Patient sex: M
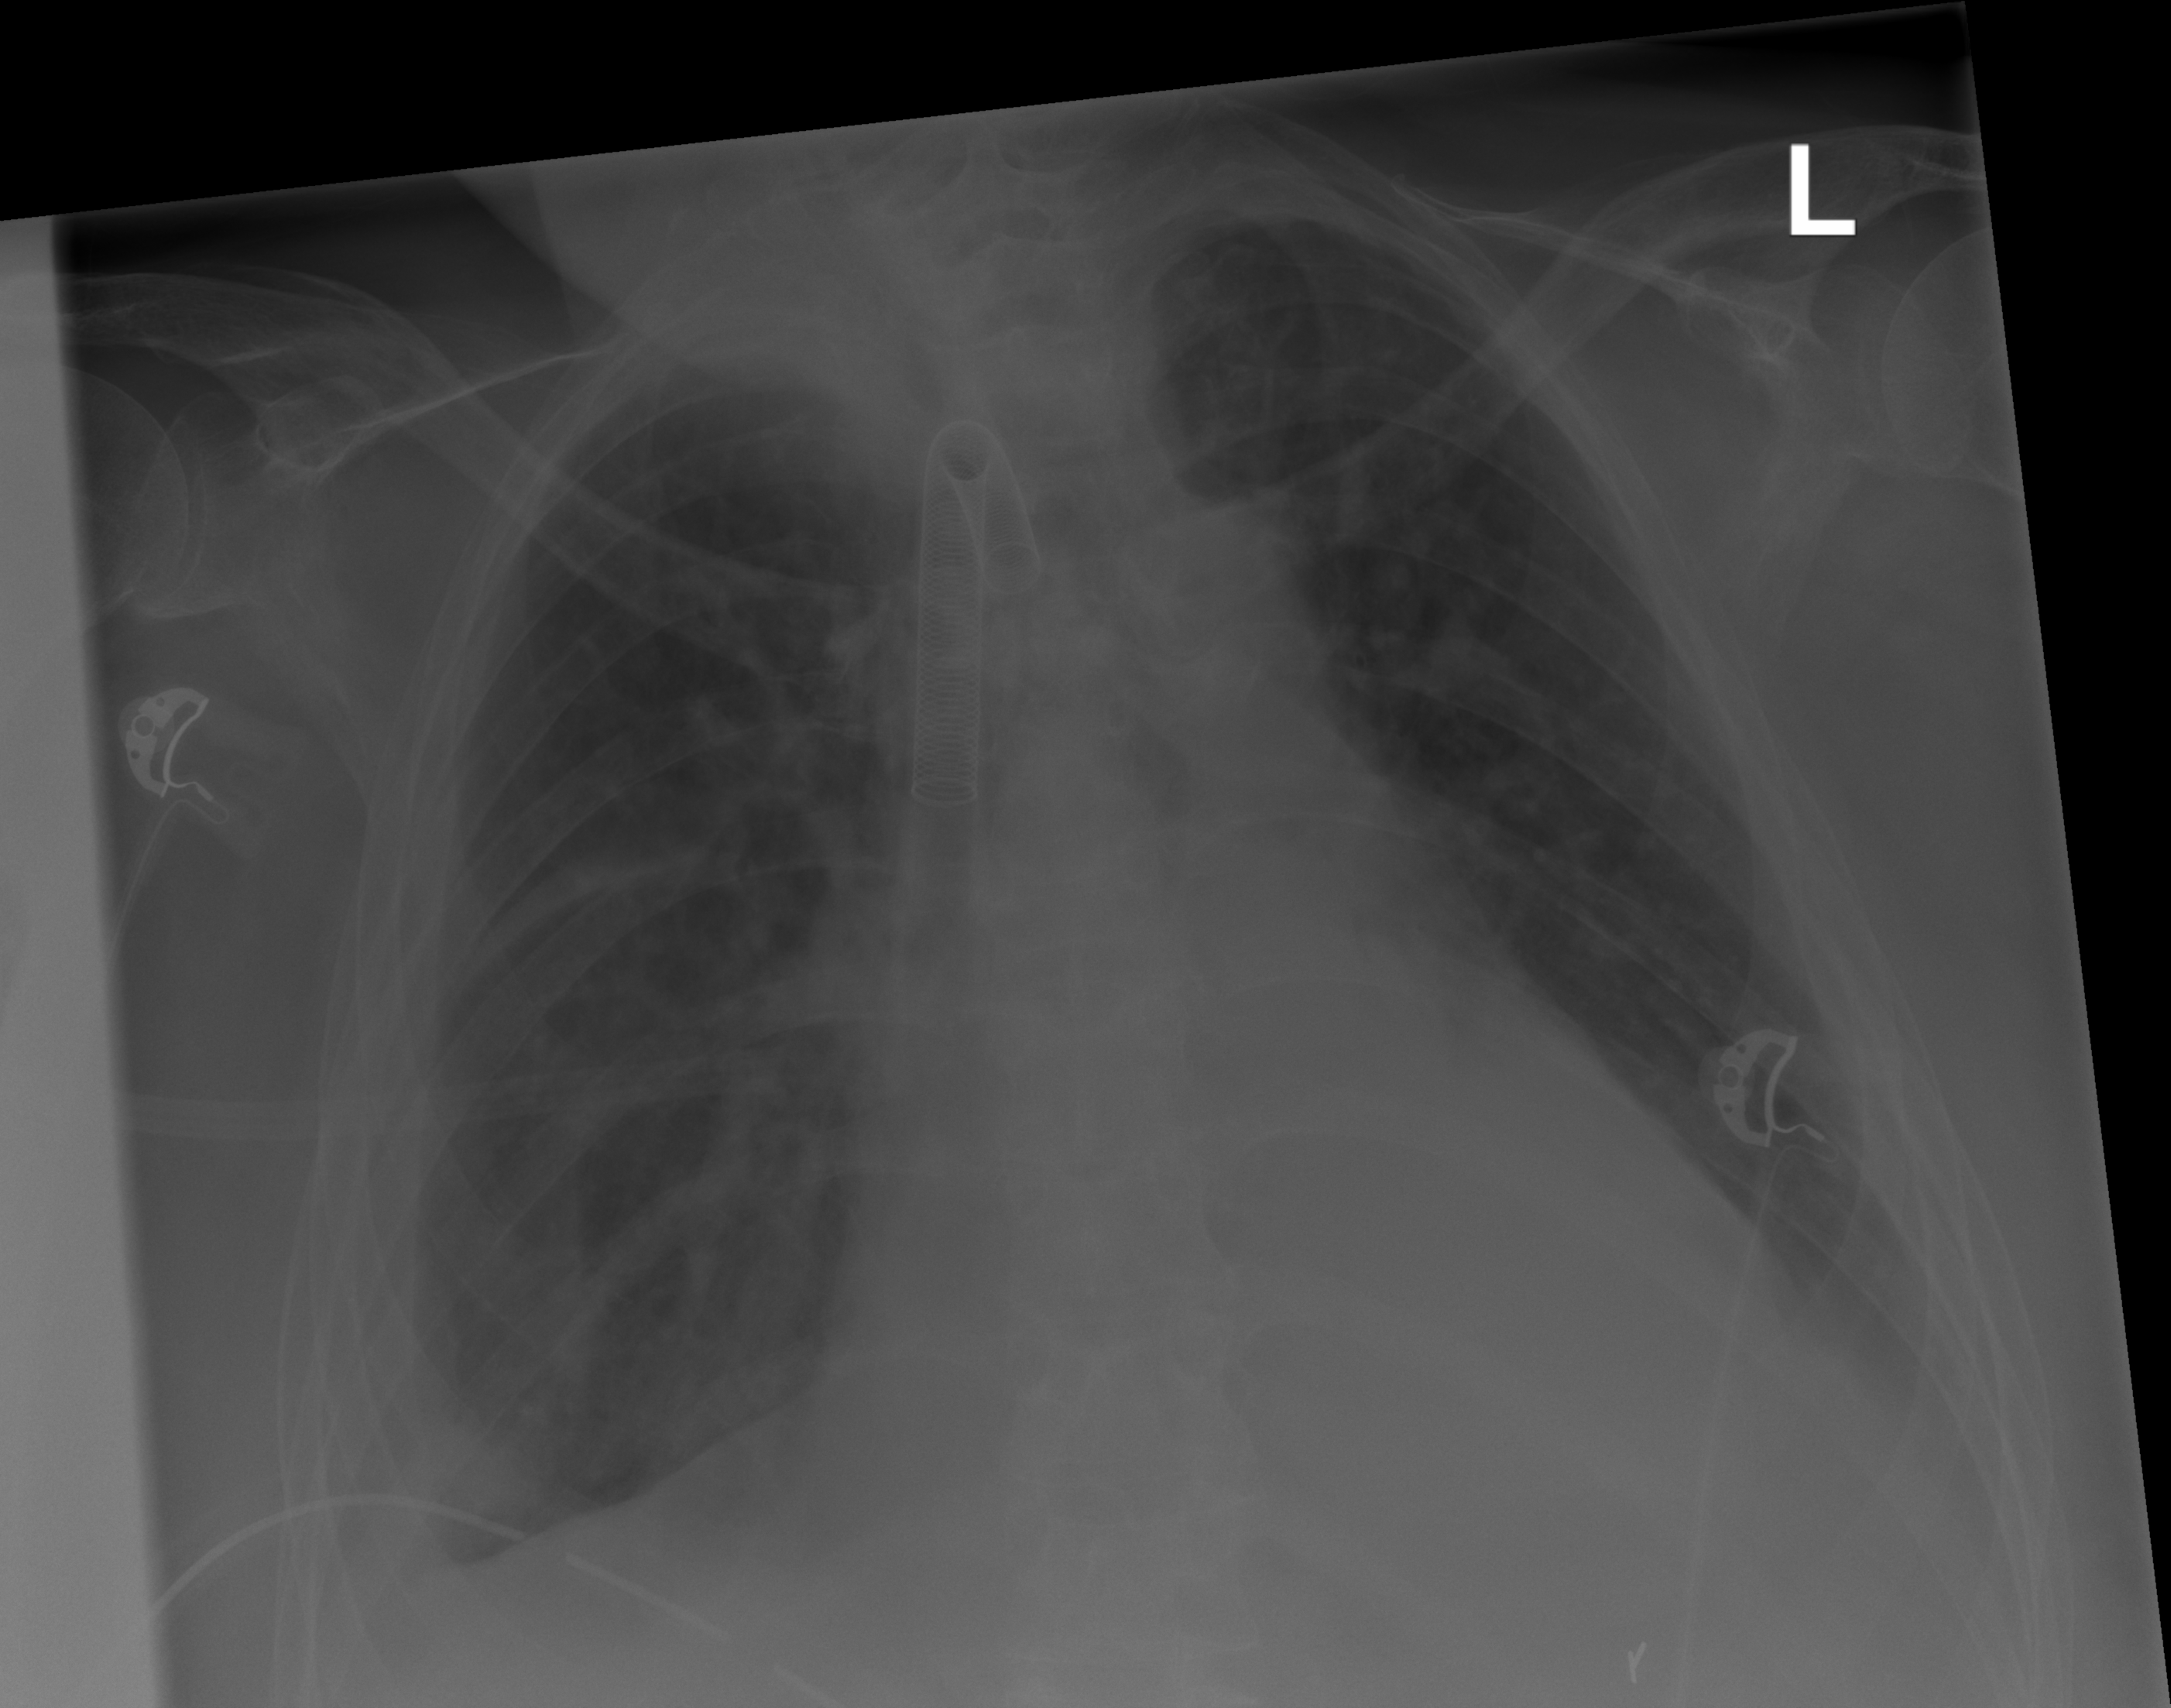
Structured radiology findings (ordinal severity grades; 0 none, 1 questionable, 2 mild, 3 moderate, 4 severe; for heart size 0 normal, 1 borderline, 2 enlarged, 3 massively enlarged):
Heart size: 2
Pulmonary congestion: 2
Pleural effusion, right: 2
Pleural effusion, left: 2
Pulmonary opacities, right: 2
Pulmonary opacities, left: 0
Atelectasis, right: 2
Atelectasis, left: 2